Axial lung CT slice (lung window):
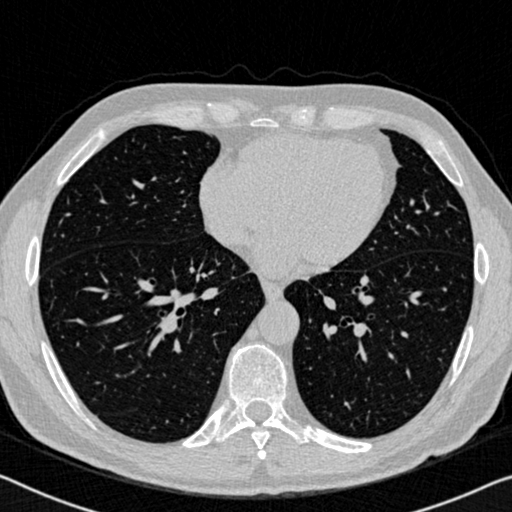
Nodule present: no